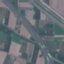
Label: Highway